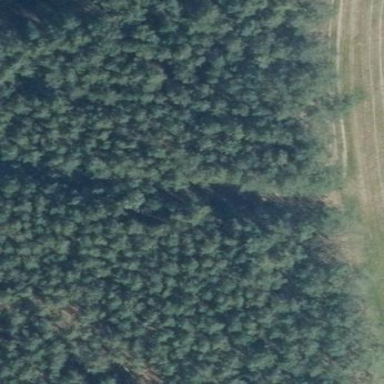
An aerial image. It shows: Forest area.